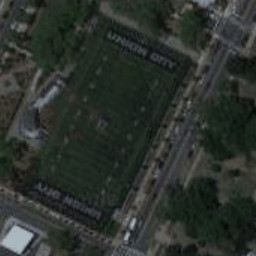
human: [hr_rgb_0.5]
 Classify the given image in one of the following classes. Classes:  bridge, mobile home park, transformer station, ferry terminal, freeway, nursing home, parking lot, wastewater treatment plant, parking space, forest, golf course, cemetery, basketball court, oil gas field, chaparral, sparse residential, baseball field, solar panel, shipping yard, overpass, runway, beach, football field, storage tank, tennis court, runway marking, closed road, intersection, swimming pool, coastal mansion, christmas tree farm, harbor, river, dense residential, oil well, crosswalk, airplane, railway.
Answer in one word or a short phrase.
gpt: football field